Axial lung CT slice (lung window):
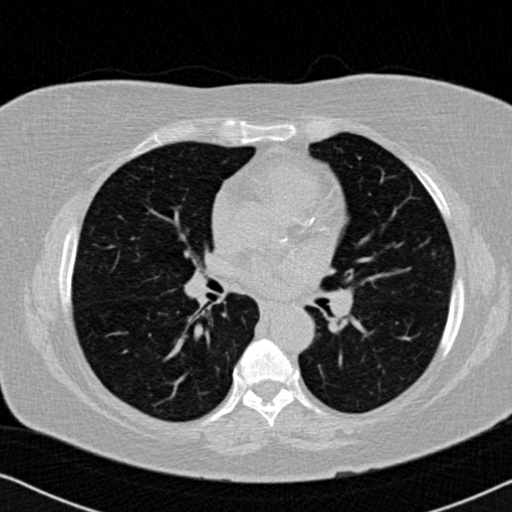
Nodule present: no